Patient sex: M
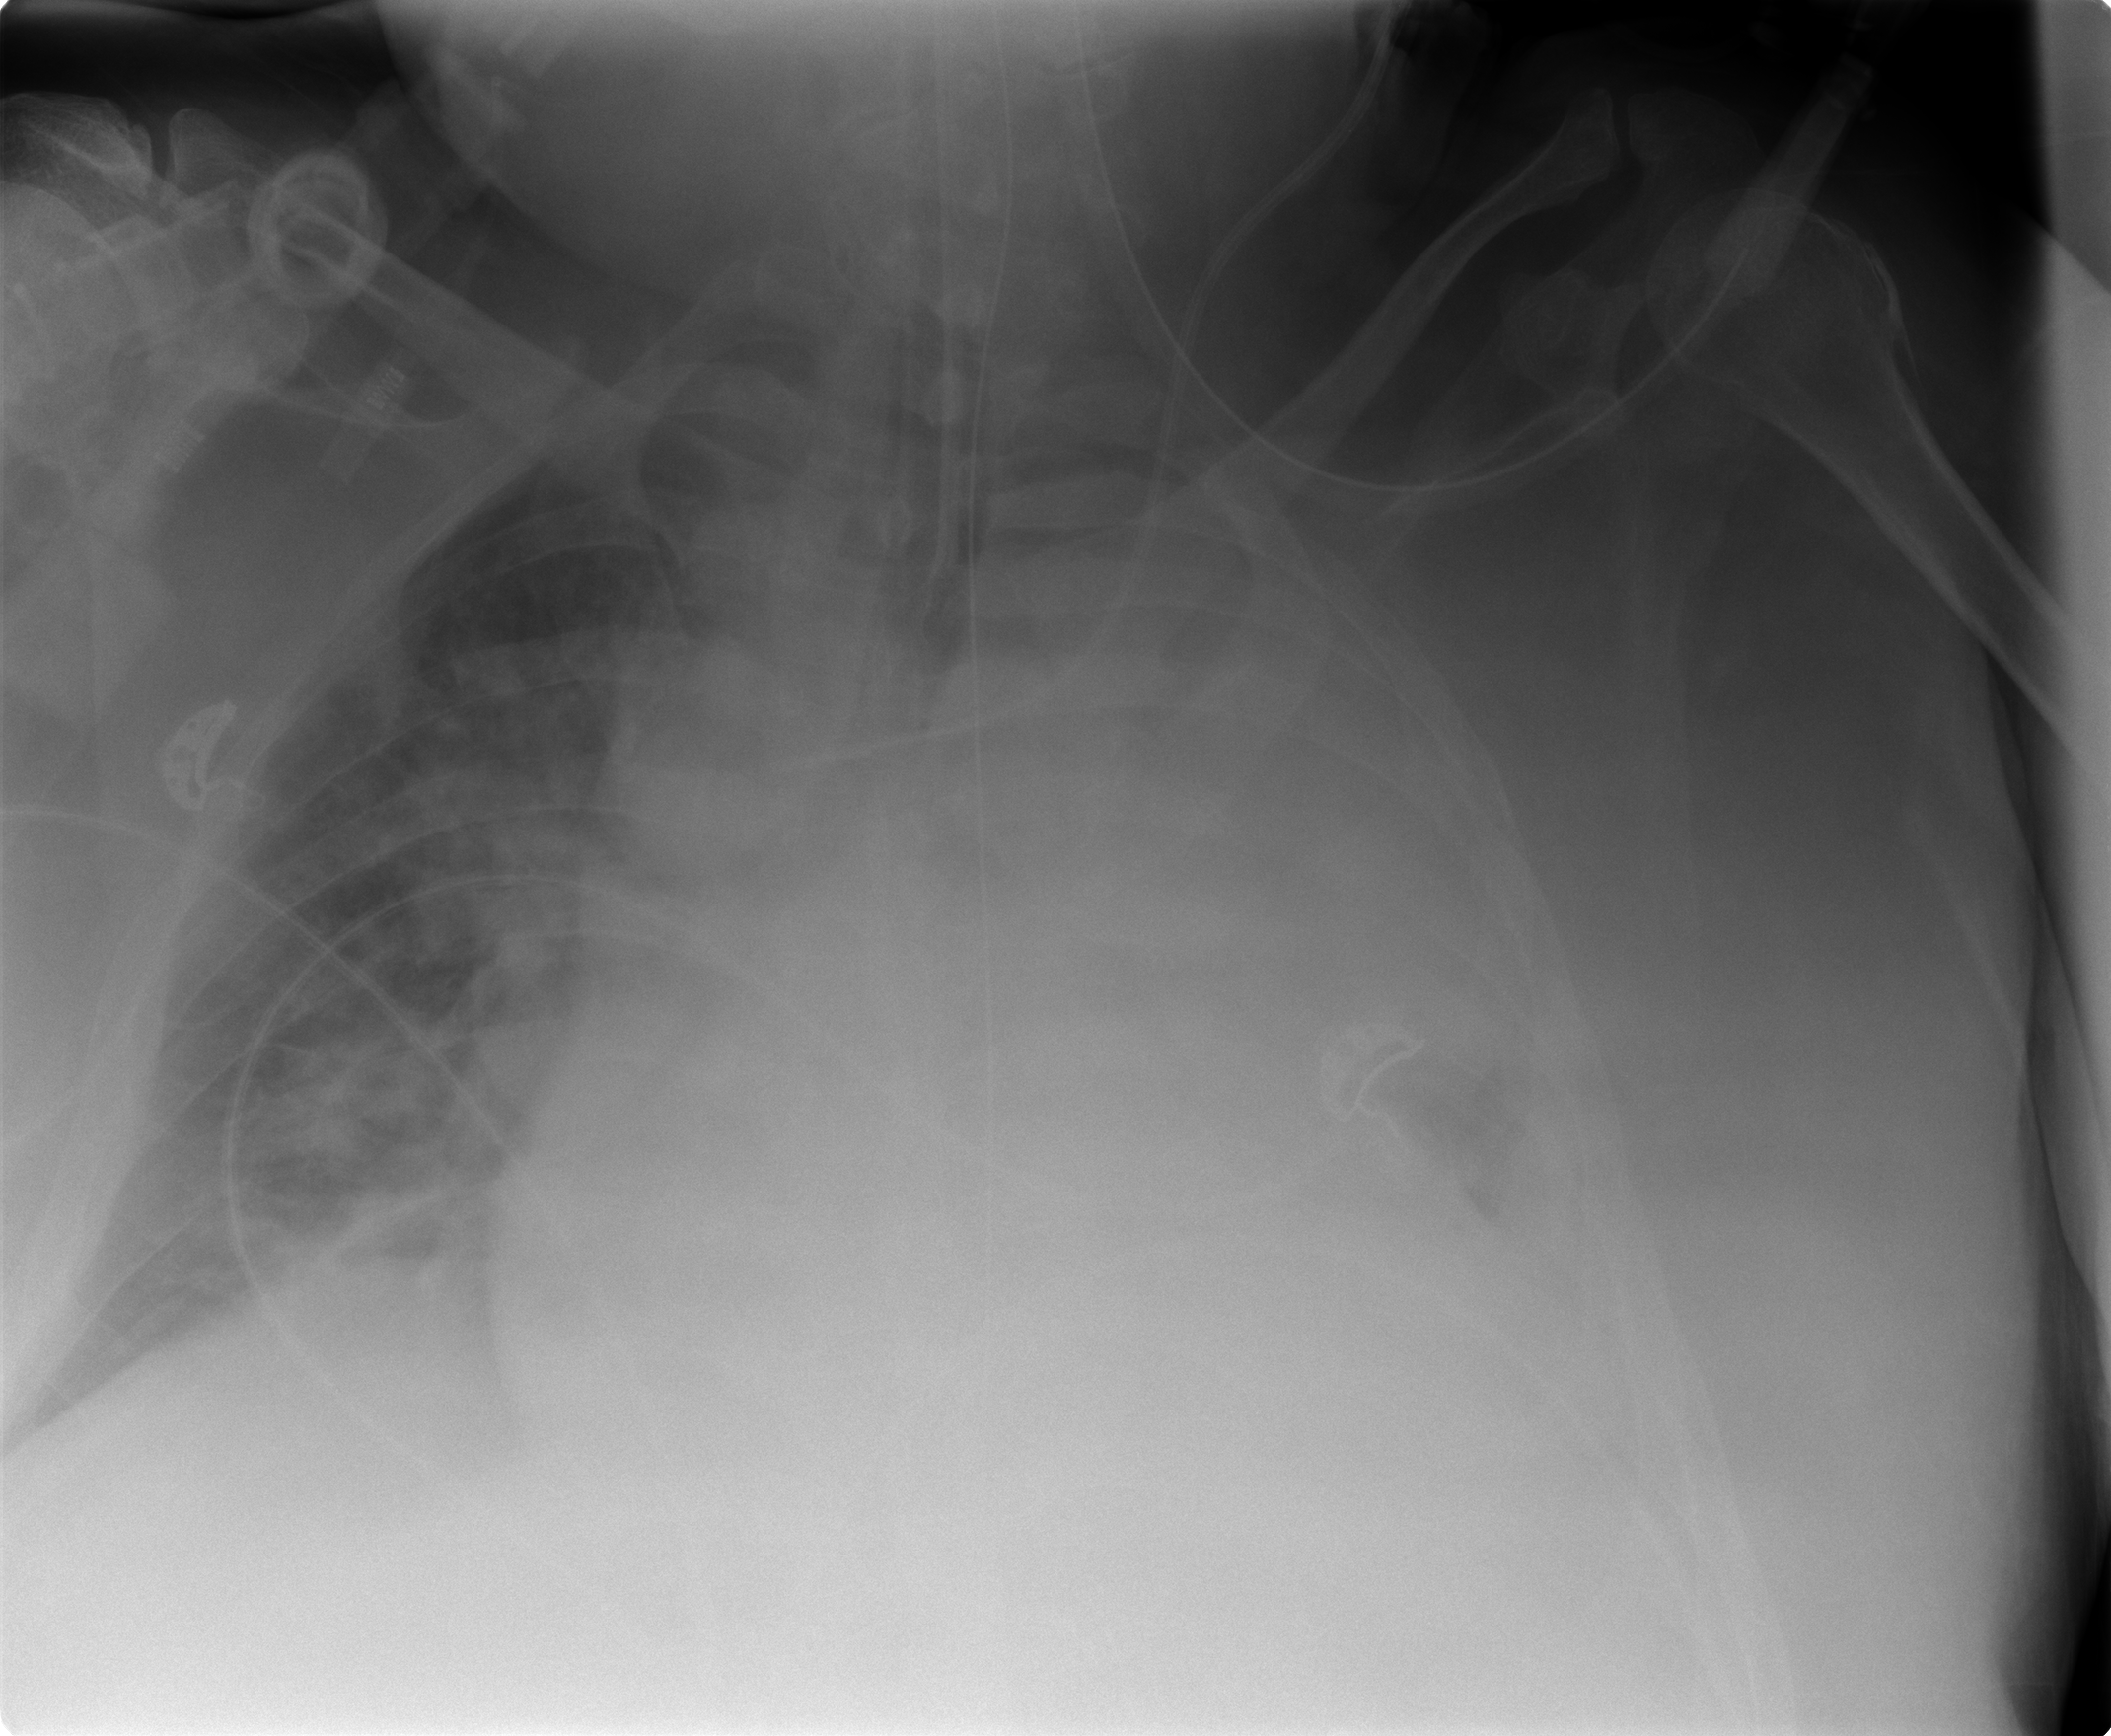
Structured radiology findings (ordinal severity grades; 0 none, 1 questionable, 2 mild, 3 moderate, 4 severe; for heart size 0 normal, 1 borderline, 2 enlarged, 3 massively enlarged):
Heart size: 2
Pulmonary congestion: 2
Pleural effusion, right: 1
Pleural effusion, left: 2
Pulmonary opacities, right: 2
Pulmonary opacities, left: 3
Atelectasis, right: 3
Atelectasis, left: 3